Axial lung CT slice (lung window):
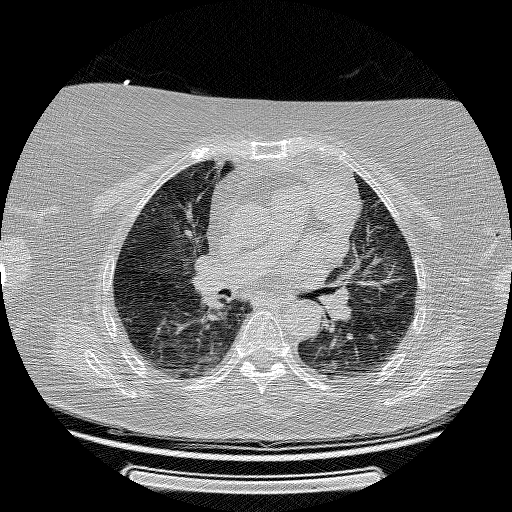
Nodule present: no